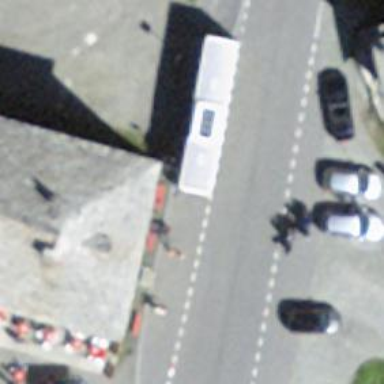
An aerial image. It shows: Bus stop with platform for public transport.